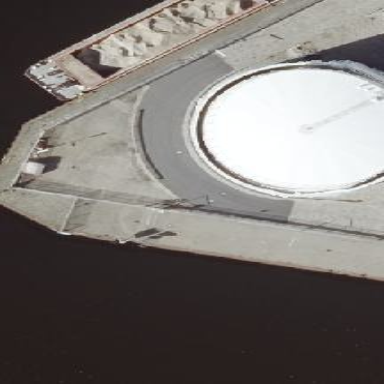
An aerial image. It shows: Cylindrical storage tank that is man-made.